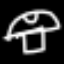
Label: mushroom